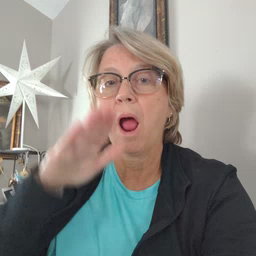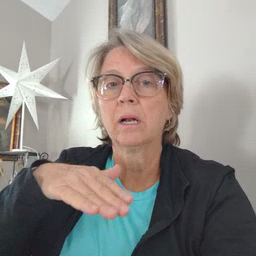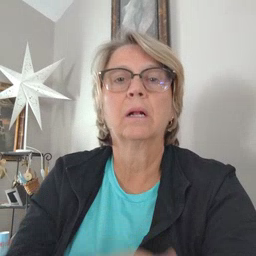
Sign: on